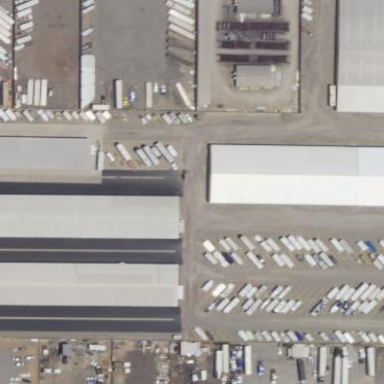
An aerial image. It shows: Industrial area.